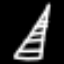
Label: The Eiffel Tower